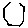
Label: hexagon